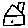
Label: house